Field crop: maize
Growth stage: 2
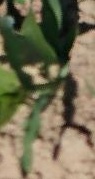
Species: maize